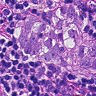
Metastatic tissue present: yes